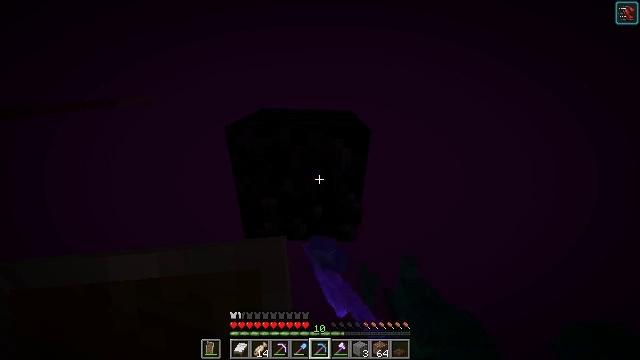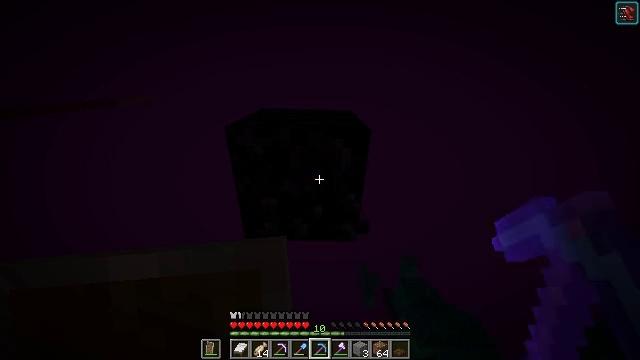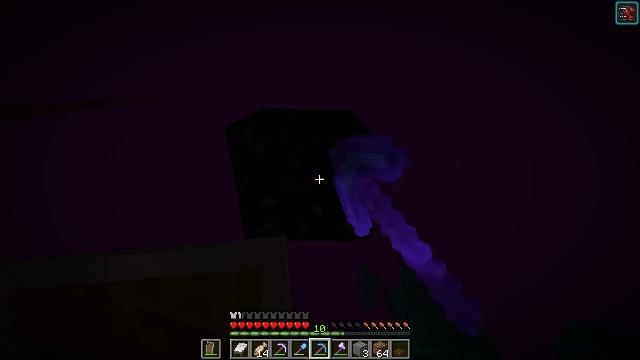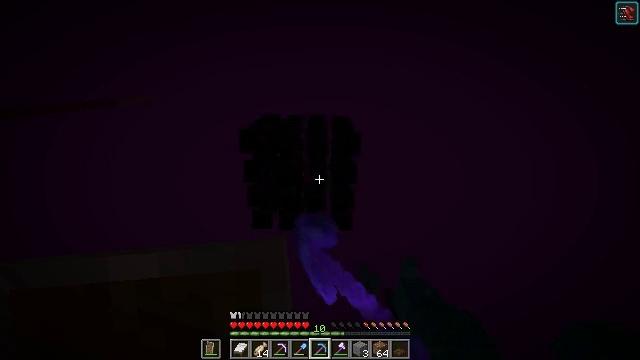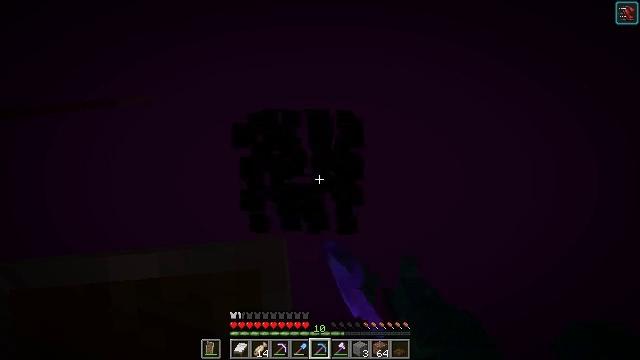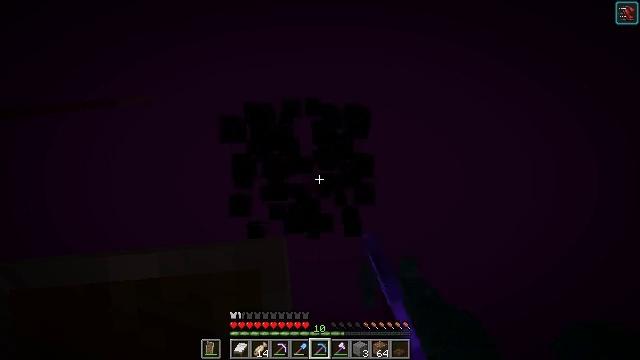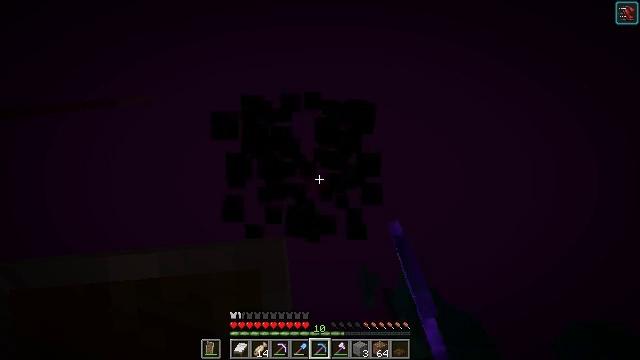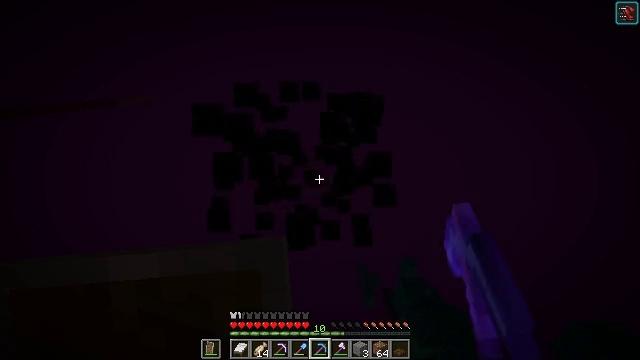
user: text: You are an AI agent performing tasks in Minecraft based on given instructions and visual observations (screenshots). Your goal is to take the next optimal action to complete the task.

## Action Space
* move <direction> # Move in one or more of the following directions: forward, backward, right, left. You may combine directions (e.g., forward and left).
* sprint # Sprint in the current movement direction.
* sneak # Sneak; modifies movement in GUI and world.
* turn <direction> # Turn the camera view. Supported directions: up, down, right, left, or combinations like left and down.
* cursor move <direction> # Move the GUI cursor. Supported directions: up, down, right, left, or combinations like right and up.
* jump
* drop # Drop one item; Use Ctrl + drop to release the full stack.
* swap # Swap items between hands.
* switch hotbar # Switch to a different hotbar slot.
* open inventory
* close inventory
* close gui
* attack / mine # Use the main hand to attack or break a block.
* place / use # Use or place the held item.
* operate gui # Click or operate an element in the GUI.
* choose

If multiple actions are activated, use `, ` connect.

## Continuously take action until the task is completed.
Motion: motion action
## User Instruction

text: Collect obsidian for crafting.
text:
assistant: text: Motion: attack / mine
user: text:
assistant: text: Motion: attack / mine
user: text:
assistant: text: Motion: attack / mine
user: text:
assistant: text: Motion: attack / mine
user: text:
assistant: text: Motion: attack / mine
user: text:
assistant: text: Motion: attack / mine
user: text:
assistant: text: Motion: attack / mine
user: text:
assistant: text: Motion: attack / mine